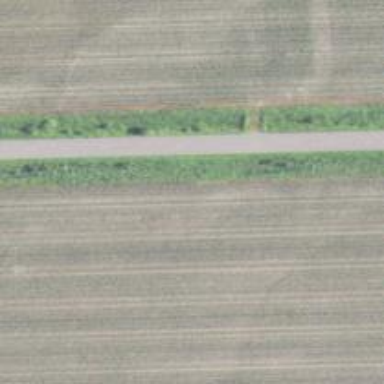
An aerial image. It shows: Tertiary road.